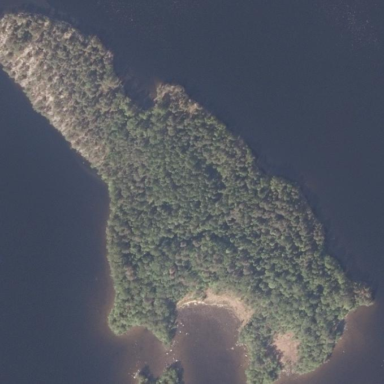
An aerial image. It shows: Islet.